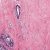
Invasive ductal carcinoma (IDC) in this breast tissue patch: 1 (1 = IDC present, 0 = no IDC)